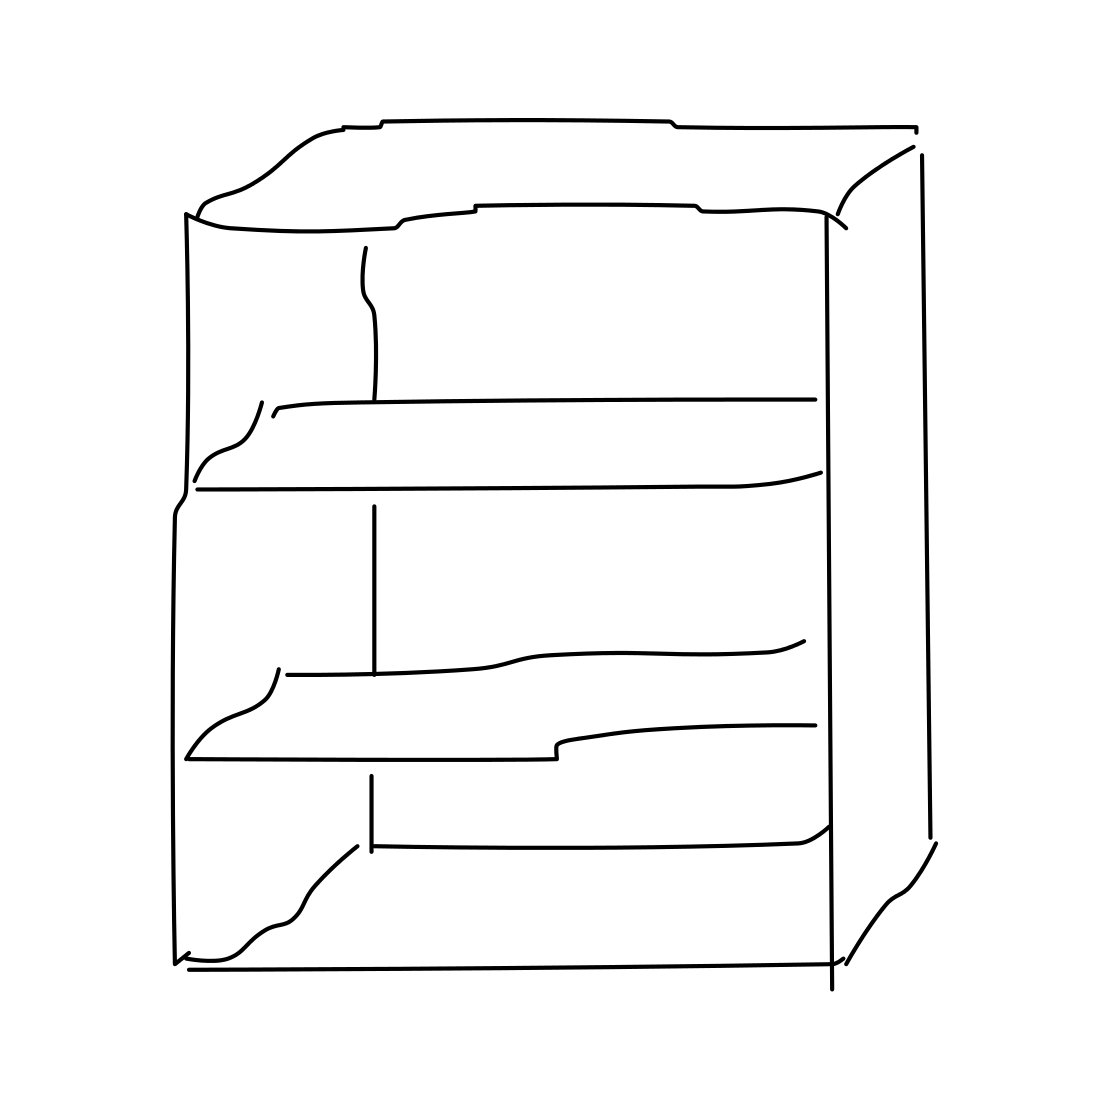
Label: bookshelf